九年级 · 度量几何学
如图, 甲楼 $A B$ 高 18 米, 乙楼 $C D$ 坐落在甲楼的正北面, 已知当地冬至中午 12 时, 物高与影长的比是 $1: \sqrt{2}$, 已知两楼相距 20 米, 那么甲楼的影子落在乙楼上的高 $D E=$米. (结果保留根号)

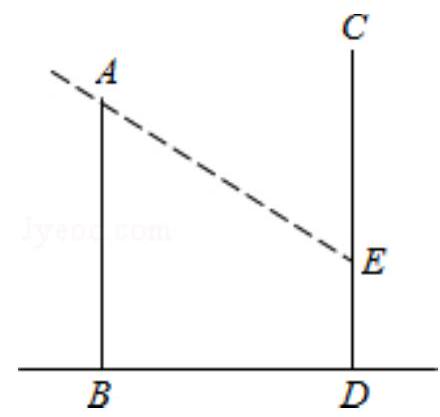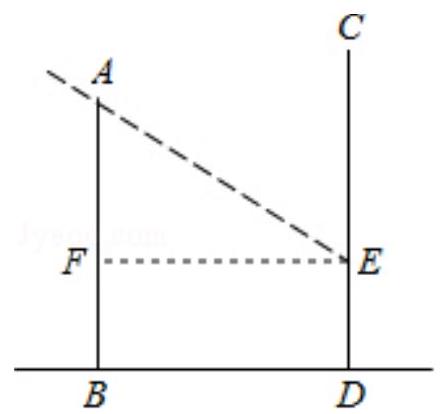
答案: $(18-10 \sqrt{2})$
解析: 【分析】

本题考查了平行投影, 解直角三角形的应用, 根据物高与影长的比是 $1: \sqrt{2}$, 得出 $A F$ 的值是解题的关键. 设 $F E \perp A B$ 于点 $F$, 那么在 $\triangle A E F$ 中, $\angle A F E=90^{\circ}$, 解直角三角形 $A E F$ 可以求得 $A F$ 的长,进而求得 $D E=A B-A F$ 即可解题.

【解答】

解：设冬天太阳最低时, 甲楼最高处 $A$ 点的影子落在乙楼的 $E$ 处, 那么图中 $E D$ 的长度就是甲楼的影子在乙楼上的高度,

设 $F E \perp A B$ 于点 $F$, 那么在 $\triangle A E F$ 中, $\angle A F E=90^{\circ}, E F=20$ 米.

$\because$ 物高与影长的比是 $1: \sqrt{2}$,

$\therefore \frac{\mathrm{AF}}{\mathrm{EF}}=\frac{1}{\sqrt{2}}$,

则 $A F=\frac{\sqrt{2}}{2} E F=10 \sqrt{2}$,

故 $D E=F B=18-10 \sqrt{2}$.

故答案为 $(18-10 \sqrt{2})$